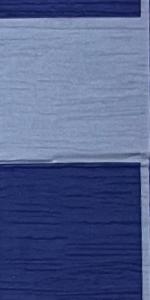
Label: Empty